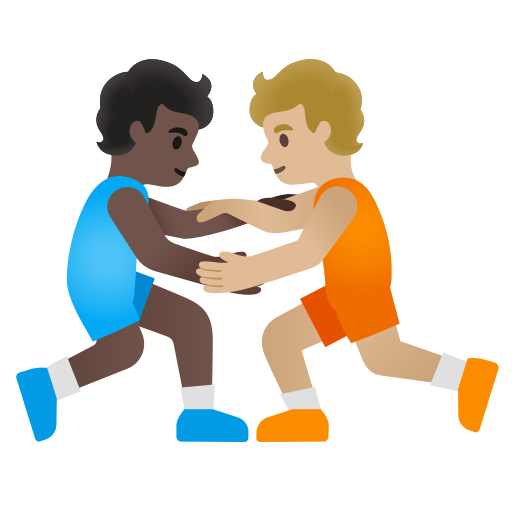
Emoji: 🧑🏿‍🫯‍🧑🏼